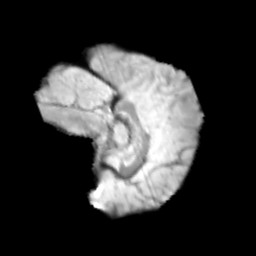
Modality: T2w
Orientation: sagittal
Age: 10
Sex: male
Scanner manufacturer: siemens
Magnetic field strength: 3 T
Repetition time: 3.8 s
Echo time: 0.07 s